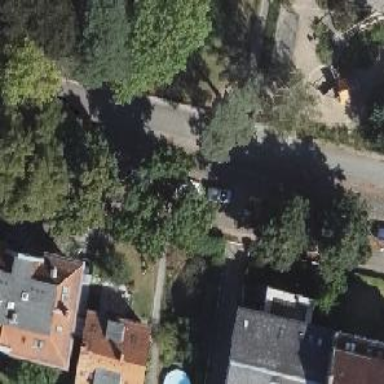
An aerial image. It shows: Residential road with sidewalks on both sides. There is parallel parking on the left side of the street.